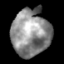
Tissue: skin
Cell type: Epithelial cells
Senescence score: 0.2001
Nuclear area (px): 1765
Mean DAPI intensity: 140.632